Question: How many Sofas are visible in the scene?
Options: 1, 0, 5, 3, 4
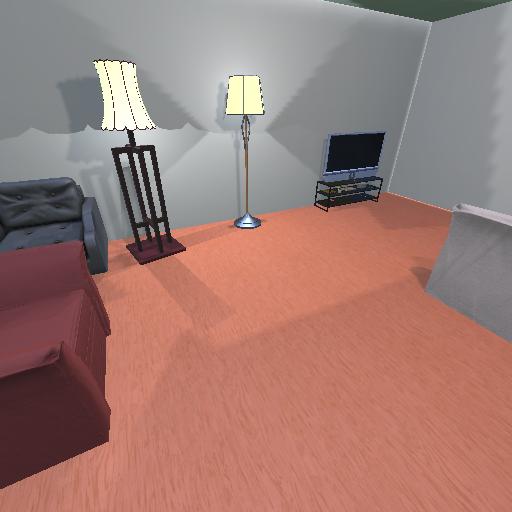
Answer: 1